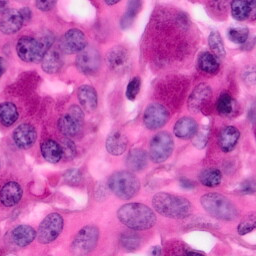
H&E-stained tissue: Pancreatic